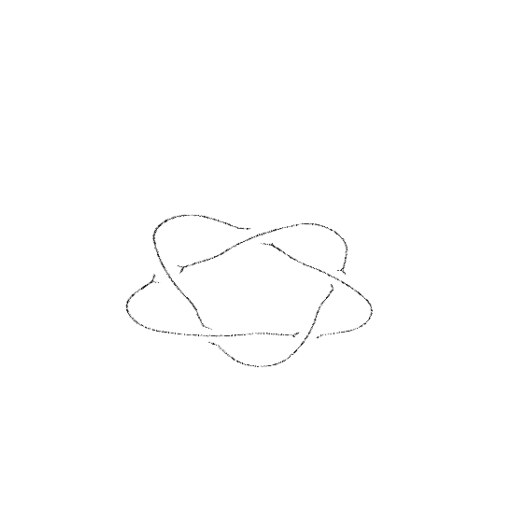
Crossing number: 5